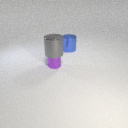
large blue metal cylinder to the right of small purple metal cylinder